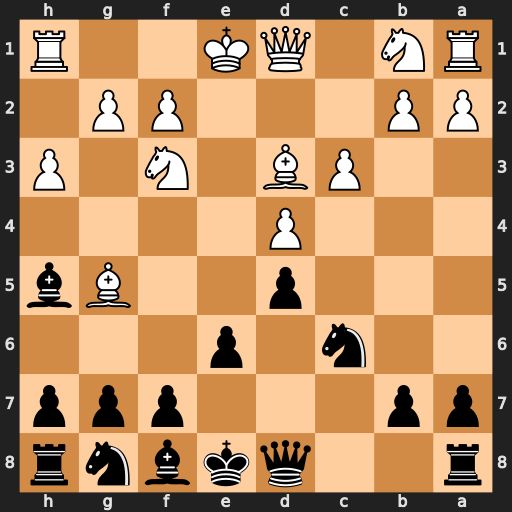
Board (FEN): r2qkbnr/pp3ppp/2n1p3/3p2Bb/3P4/2PB1N1P/PP3PP1/RN1QK2R
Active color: b
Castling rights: KQkq
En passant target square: -
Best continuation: Bxf3 Qxf3 Qxg5